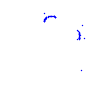
Particle: kaon